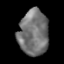
Tissue: lung
Cell type: T cells
Senescence score: 0.1541
Nuclear area (px): 1322
Mean DAPI intensity: 115.905